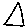
Label: triangle